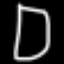
Label: square